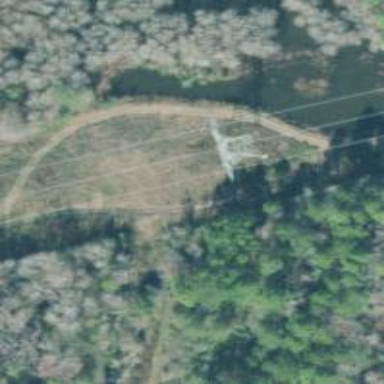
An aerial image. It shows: Lattice structure tower used for power transmission.